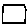
Label: square